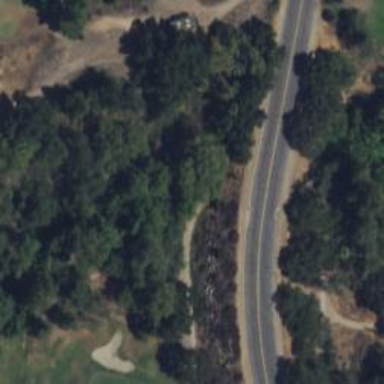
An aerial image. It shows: Footway along golf cart path.